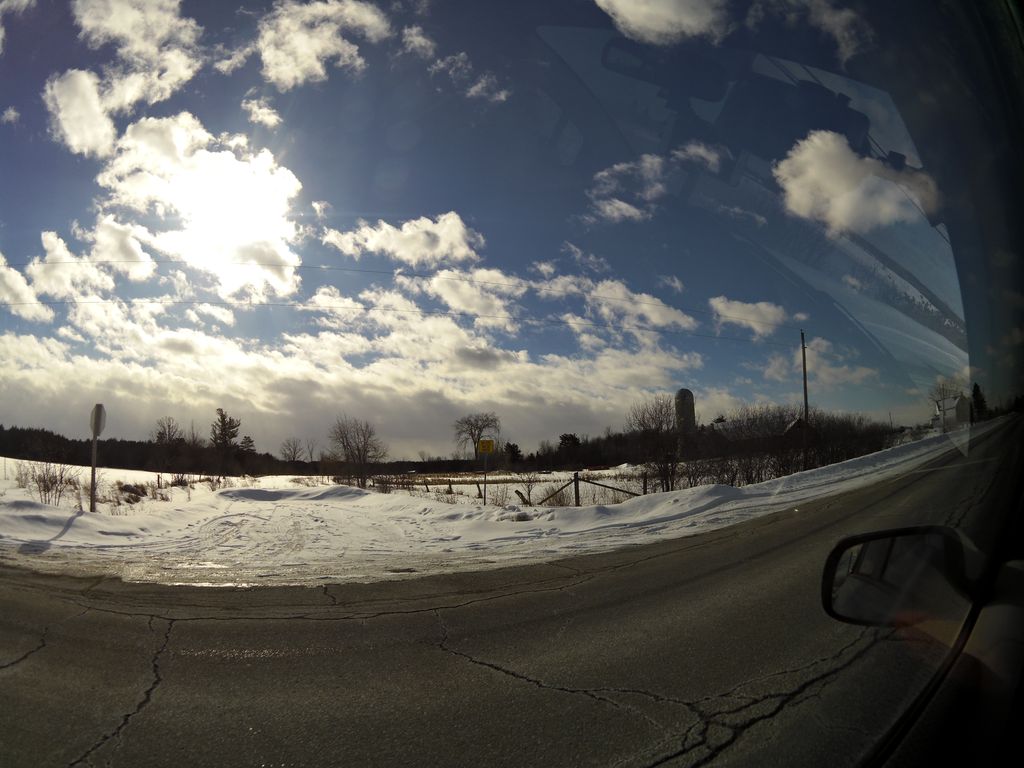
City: ottawa-gatineau